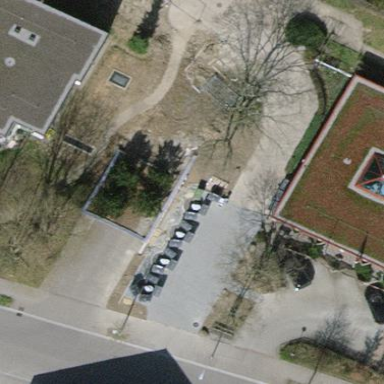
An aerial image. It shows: View of roof of building.